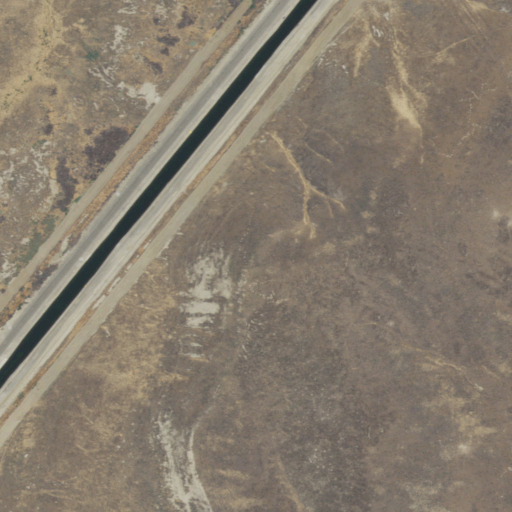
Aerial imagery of ridge(s) in California named Las Perillas containing grassland, shrub, and medium intensity development